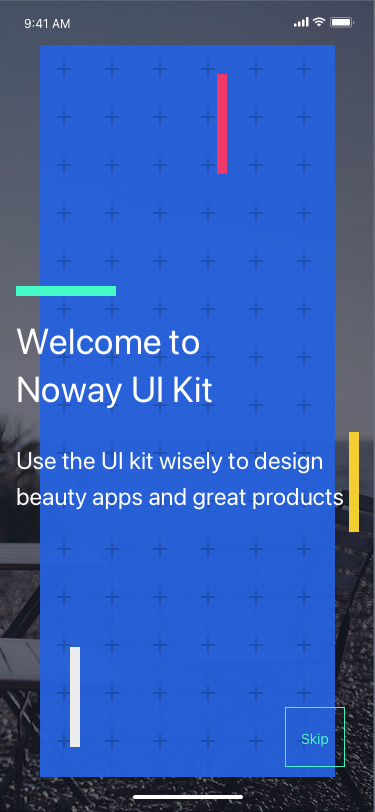
Text in this UI design:
Skip
Welcome to
Noway UI Kit
Use the UI kit wisely to design beauty apps and great products